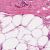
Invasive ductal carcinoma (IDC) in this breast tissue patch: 0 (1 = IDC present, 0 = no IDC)